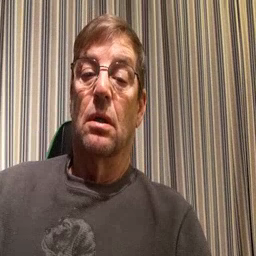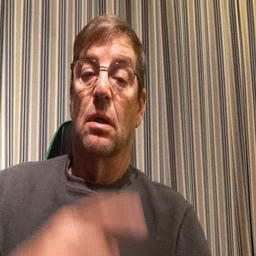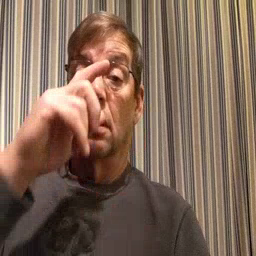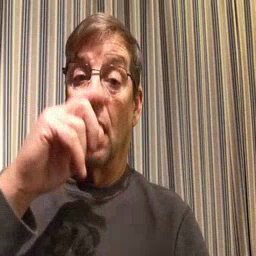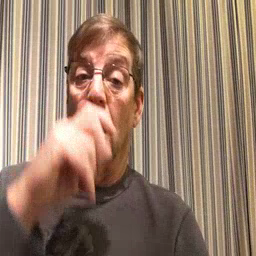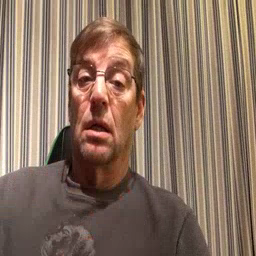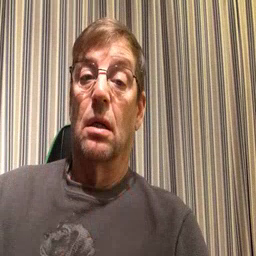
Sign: doll